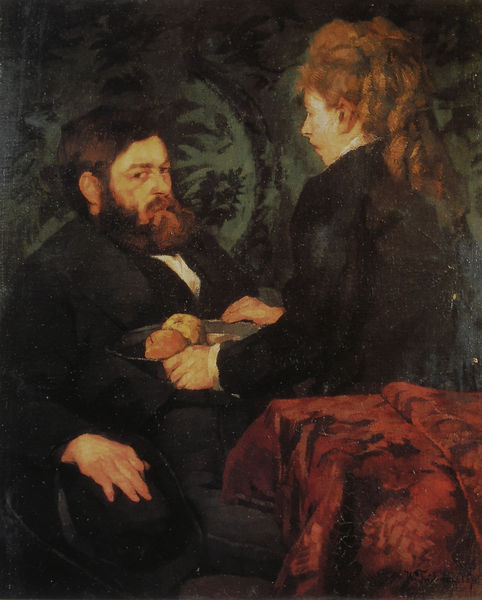
Titel: Maler Hagemeister mit Modell (Adam und Eva im Kostüm)
Künstler: Heinrich Wilhelm Trübner
Standort: Wuppertal
Institution: Von der Heydt-Museum
Schlagwörter: dunkel, gemälde, hand, kopf, mann, schatten, gelb, grün, menschen, sitzen, ausschnitt, blumen, finger, frau, frisur, hell, hut, kleid, licht, ohr, orange, profil, rücken, schwarz, stuhl, tisch, weiss, zimmer, ölbild, blick, dame, obst, rot, tuch, muster, ornament, rock, anzug, bart, hemd, hose, jacke, jung, profile, augen, bärtig, falten, inkarnat, samt, schale, schüssel, tablett, teller, vollbart, bildnis, herr, hände, portrait, porträt, tischdecke, tischtuch, gold, haare, mantel, sessel, sitzend, stehend, decke, familie, paar, locke, locken, ohren, scheitel, seide, stilleben, apfel, äpfel, düster, romantik, ölgemälde, dekoration, tapete, floral, bett, hochsteckfrisur, platte, selbstporträt, rothaarig, zinnteller, krank, rückenfigur, geben, proträt, reichen, brokat, damast, liebermann, ehepaar, servieren, anbieten, anzüglich, barhäuptig, bildnid, blaugrün, dekce, firsur, fruchtschale, genesung, gesundung, kranker, nähe, polsterung, sündenfall, tiefrot, grüm, bringen, frua, quitten, argwohn, tapeten, darbietung, beziehung, abweisung, rote blumen, grüner hintergrund, sitzen stehen, 1600, 1700, rote tischdecke, 17 jahrhundert, mfrau, dunkle farbe, obstschaale, frisiur, blumen anzug